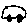
Label: car